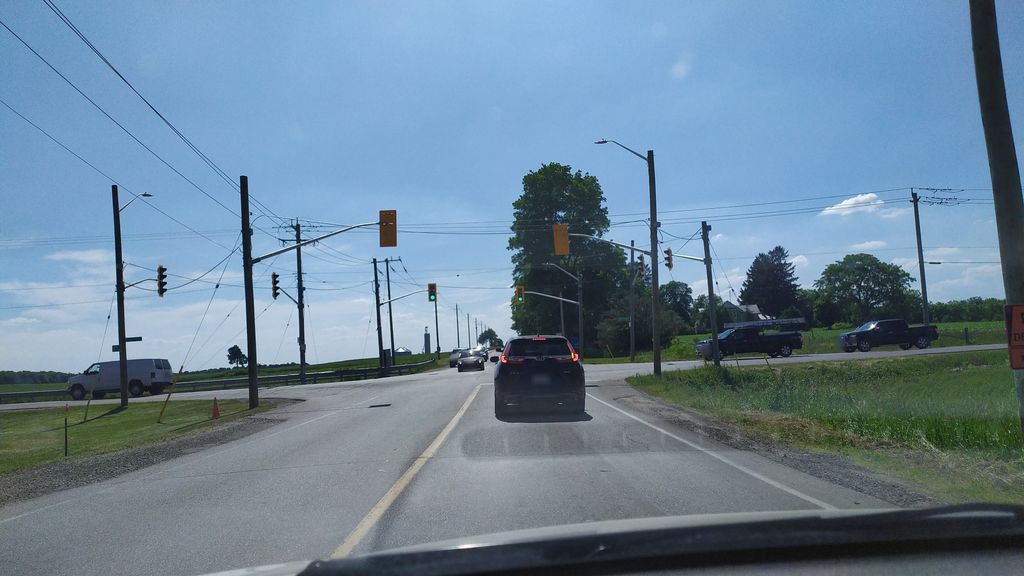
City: kitchener-waterloo